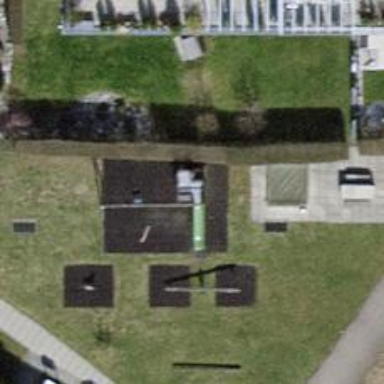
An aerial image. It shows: Playground with slide.